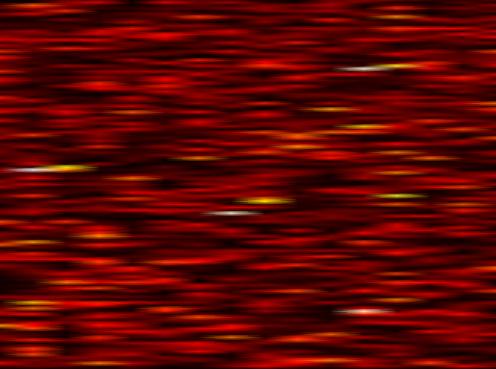
Label: FOFDM